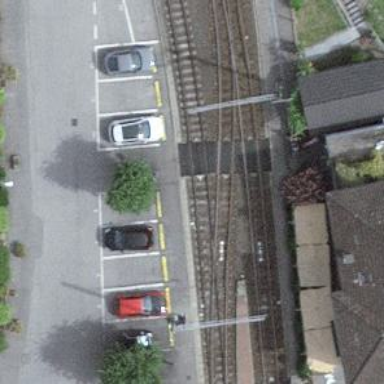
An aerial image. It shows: Crossing for the railway.